Question: I have this class:
'''
using System;
using System.Web.Mvc;
using System.Data;
using BLL;
namespace LicenseManager.Controllers
{
public class ValidationController : BaseController
{
public ActionResult Default()
{
return View("Default");
}
[HttpPost]
public JsonResult ClearInstallation(FormCollection form)
{
var jr = new JsonResult();
try
{
var licMgr = new BLL.LicManager();
licMgr.ClearInstall(form["regKey"], form["checkKey"]);
}
catch (Exception exc)
{
jr = Json(new { success = "false", error = exc.Message });
}
return jr;
}
}
}
'''
When I try to rebuild or debug I receive the error: 'The type of namespace name 'BLL' could not be found (are you missing a using directive or an assembly reference?)'
I can see that it is referenced:

The intellisense works, and I don't have any errors, until I try to rebuild or compile. I know it exists, and it finds it for intellisense purposes, so why won't it allow me to rebuild or compile?
I have tried:
- - -
What else can I try?
If you get this error, make sure you read the output. It contained the solution for me.
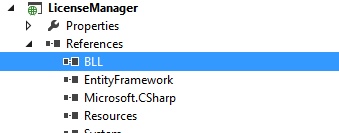
Answer: I had a similar problem when the referenced project was using a different .net framework. Make sure the project you are building and the project you have referenced are using the same framework.
You can verify/change the framework in properties/application/target framework